Question: everyone I am encountering a problem with passing the date from the calendar to my Create_Event.class. Initially the date textView displays "text" then when I click the "Select the date" button the calendar page will show and the date is supposed to be passed to textView that originally displays "text". I tried coding using intent.putExtra to pass the date from the calendar page to the Create_Events page but I got a force close error due to NullPointerException. Can anyone help me with this issue? Thanks a lot.
For reference, the codes:
Calendar.java
'''
@Override
public void onClick(View view)
{
String date_month_year = (String)view.getTag();
selectedDayMonthYearButton.setText(new StringBuilder().append("Selected:").append(date_month_year));
Intent k = new Intent(Calendar_Event.this, Create_Events.class);
k.putExtra("passdate", date_month_year);
startActivity(k);
'''
Create_Event.java
'''
Intent intent = this.getIntent();
if(intent == null)
{
String strdata = intent.getExtras().getString("passdate");
TextView txtDate = (TextView) findViewById(R.id.textDate);
txtDate.setText(strdata);
}
else
{
}
'''
***Originally the if(intent == null) is if(intent != null), I thought changing it would work but it doesn't. :P
Updated the logcat:
'''
09-07 12:03:28.177: E/AndroidRuntime(1033): FATAL EXCEPTION: main
09-07 12:03:28.177: E/AndroidRuntime(1033): java.lang.RuntimeException: Unable to start activity ComponentInfo{main.page/main.page.Create_Events}: java.lang.NullPointerException
09-07 12:03:28.177: E/AndroidRuntime(1033): at android.app.ActivityThread.performLaunchActivity(ActivityThread.java:1956)
09-07 12:03:28.177: E/AndroidRuntime(1033): at android.app.ActivityThread.handleLaunchActivity(ActivityThread.java:1981)
09-07 12:03:28.177: E/AndroidRuntime(1033): at android.app.ActivityThread.access$600(ActivityThread.java:123)
09-07 12:03:28.177: E/AndroidRuntime(1033): at android.app.ActivityThread$H.handleMessage(ActivityThread.java:1147)
09-07 12:03:28.177: E/AndroidRuntime(1033): at android.os.Handler.dispatchMessage(Handler.java:99)
09-07 12:03:28.177: E/AndroidRuntime(1033): at android.os.Looper.loop(Looper.java:137)
09-07 12:03:28.177: E/AndroidRuntime(1033): at android.app.ActivityThread.main(ActivityThread.java:4424)
09-07 12:03:28.177: E/AndroidRuntime(1033): at java.lang.reflect.Method.invokeNative(Native Method)
09-07 12:03:28.177: E/AndroidRuntime(1033): at java.lang.reflect.Method.invoke(Method.java:511)
09-07 12:03:28.177: E/AndroidRuntime(1033): at com.android.internal.os.ZygoteInit$MethodAndArgsCaller.run(ZygoteInit.java:784)
09-07 12:03:28.177: E/AndroidRuntime(1033): at com.android.internal.os.ZygoteInit.main(ZygoteInit.java:551)
09-07 12:03:28.177: E/AndroidRuntime(1033): at dalvik.system.NativeStart.main(Native Method)
09-07 12:03:28.177: E/AndroidRuntime(1033): Caused by: java.lang.NullPointerException
09-07 12:03:28.177: E/AndroidRuntime(1033): at main.page.Create_Events.onCreate(Create_Events.java:261)
09-07 12:03:28.177: E/AndroidRuntime(1033): at android.app.Activity.performCreate(Activity.java:4465)
09-07 12:03:28.177: E/AndroidRuntime(1033): at android.app.Instrumentation.callActivityOnCreate(Instrumentation.java:1049)
09-07 12:03:28.177: E/AndroidRuntime(1033): at android.app.ActivityThread.performLaunchActivity(ActivityThread.java:1920)
'''

Any help would be greatly appreciated! Thanks again.
Updated:
'''
Bundle bundle = getIntent().getExtras();
if(bundle != null)
{
String date = bundle.getString("date");
TextView txtDate = (TextView) findViewById(R.id.textDate);
txtDate.setText(date);
}
'''
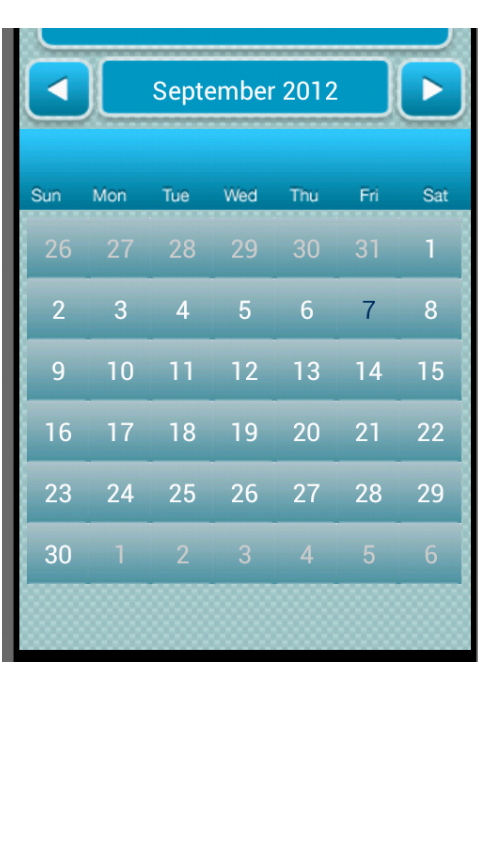
Answer: Use Bundle in Create_Events Activity to get date. Before passing data you first need to check it is null or not.
'''
Bundle bundle = getIntent().getExtras();
if(bundle != null)
{
String date = bundle.getString("passdate");
}
'''
> Bundle generally use for passing data between various Activities. It
depends on you what type of values you want to pass but bundle can
hold all types of values and pass to the new activity.